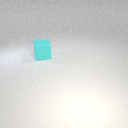
large cyan rubber cube